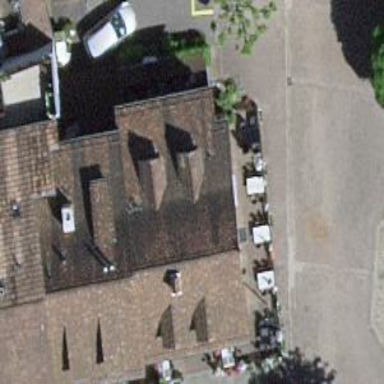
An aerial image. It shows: Restaurant.